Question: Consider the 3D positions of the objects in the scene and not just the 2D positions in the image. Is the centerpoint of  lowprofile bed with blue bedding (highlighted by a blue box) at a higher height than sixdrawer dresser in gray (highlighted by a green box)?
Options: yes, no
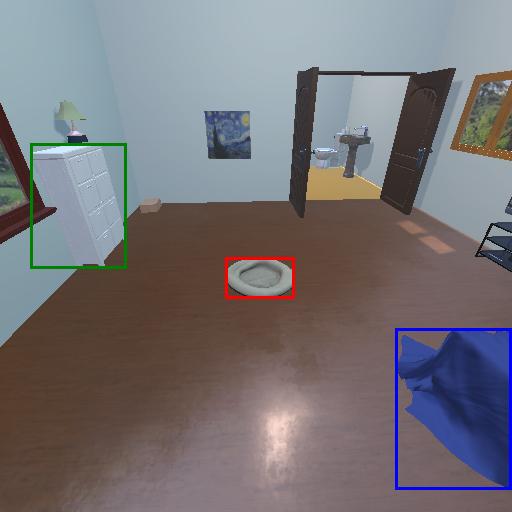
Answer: yes